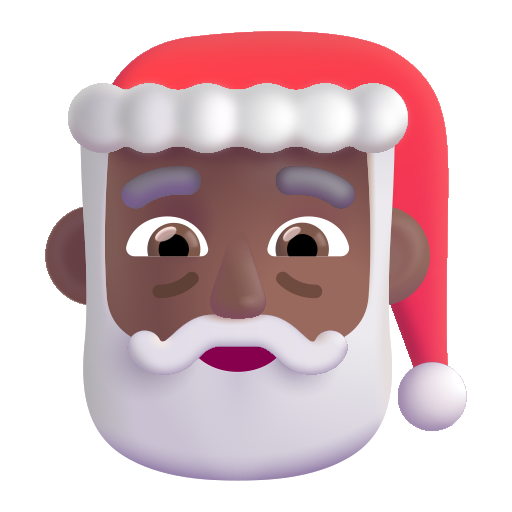
santa claus color  dark